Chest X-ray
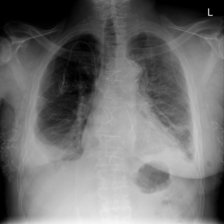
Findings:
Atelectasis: negative
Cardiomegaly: negative
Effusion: positive
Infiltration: positive
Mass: negative
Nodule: negative
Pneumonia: negative
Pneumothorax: negative
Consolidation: negative
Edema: negative
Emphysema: negative
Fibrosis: negative
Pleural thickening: negative
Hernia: negative